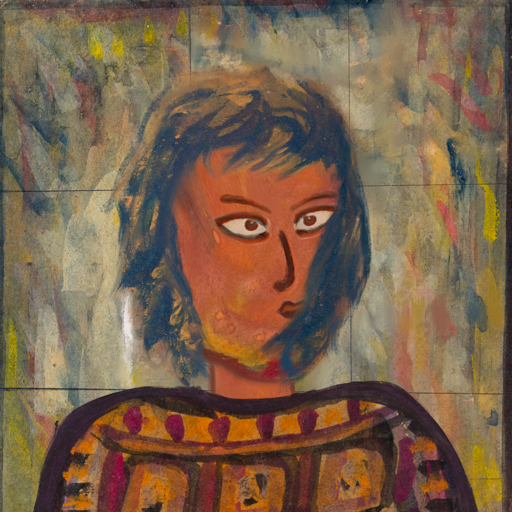
Background: GypsyMother, Head And Neck Side: Mother_And_Son_Son, Face Side: Roy_Bahadur, Bust: Doll, Hair Side: In_The_Sun, Head Accessory: Blank, Second Necklace: Blank, Necklace: Blank, Baby: Blank